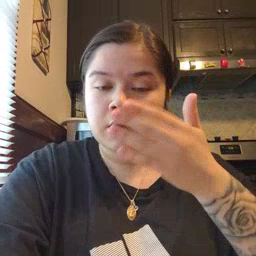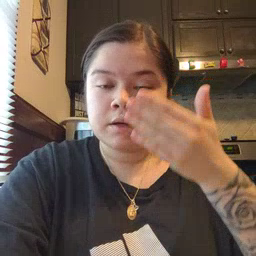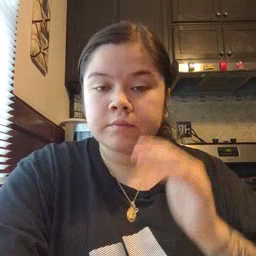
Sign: sleepy